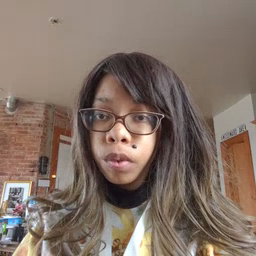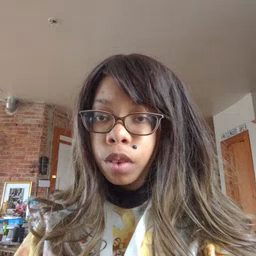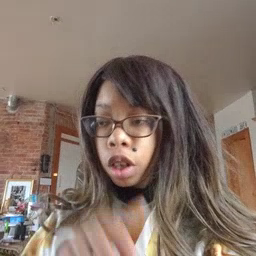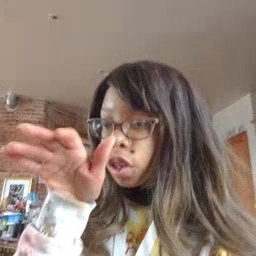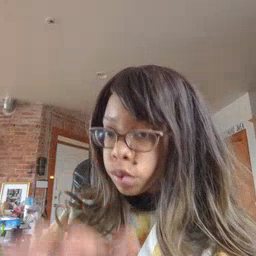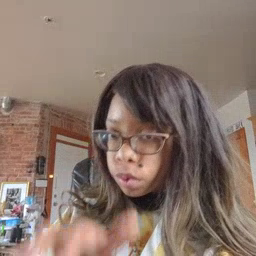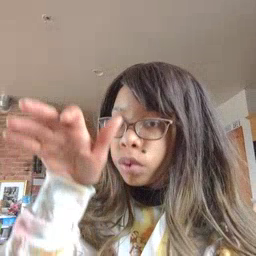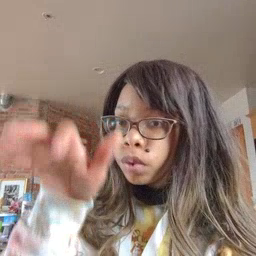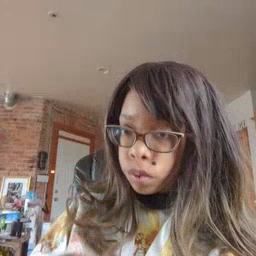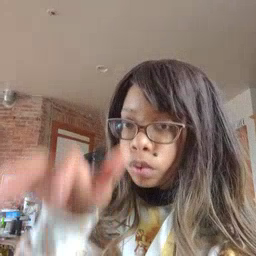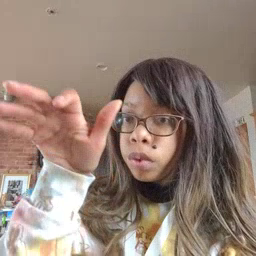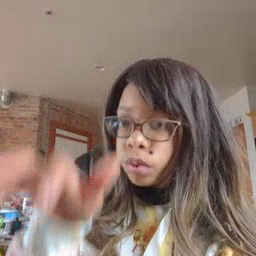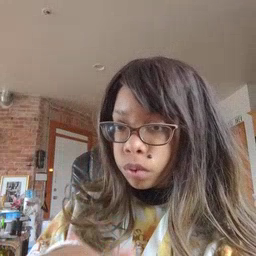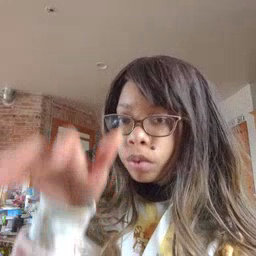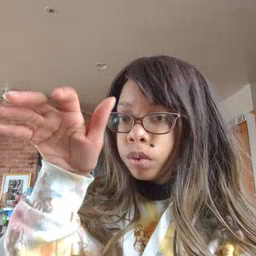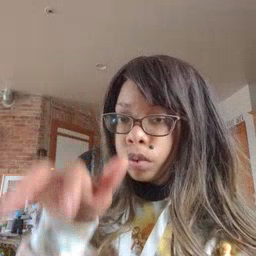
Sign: alligator